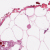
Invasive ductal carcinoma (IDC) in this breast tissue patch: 0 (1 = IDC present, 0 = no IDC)